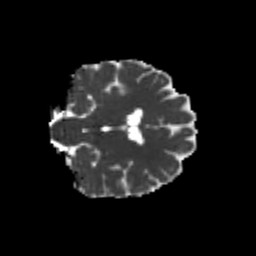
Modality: MD
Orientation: coronal
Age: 23
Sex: female
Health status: healthy
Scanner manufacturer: philips
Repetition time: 7.393 s
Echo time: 0.08599 s